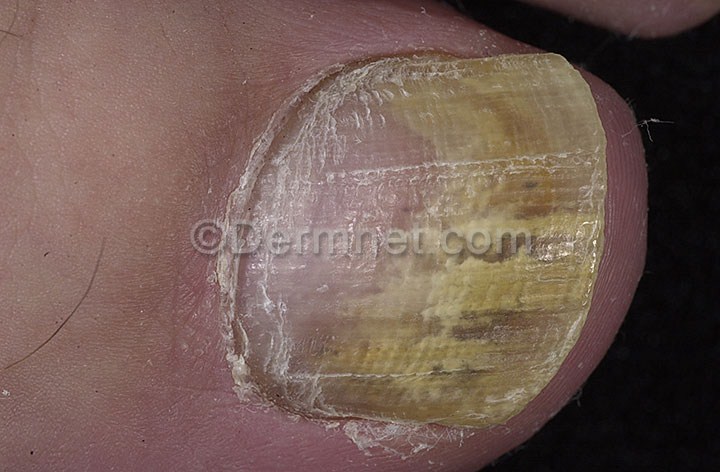
Disease: Nail Fungus and other Nail Disease